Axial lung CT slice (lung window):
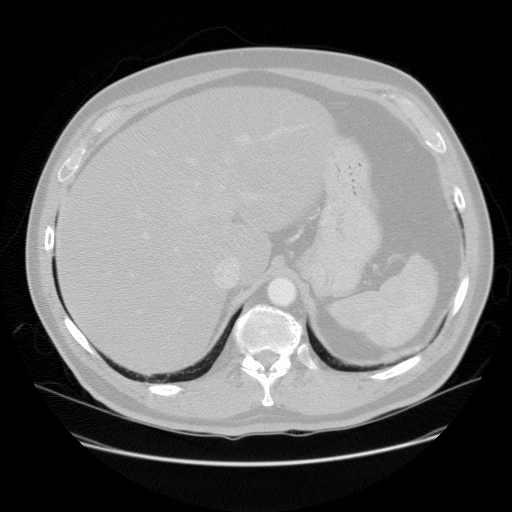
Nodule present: no